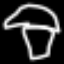
Label: mushroom